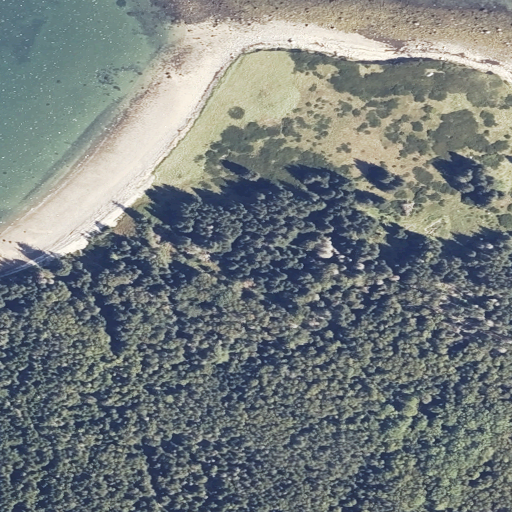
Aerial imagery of cape in Maine named Long Point containing mixed forest, open water, grassland, evergreen forest, barren land, herbaceous wetlands, and shrub